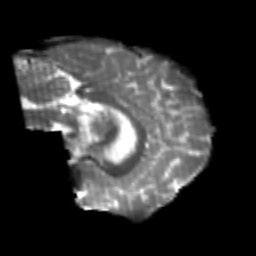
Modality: T2w
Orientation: sagittal
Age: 22
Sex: male
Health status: healthy
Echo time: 0.074 s